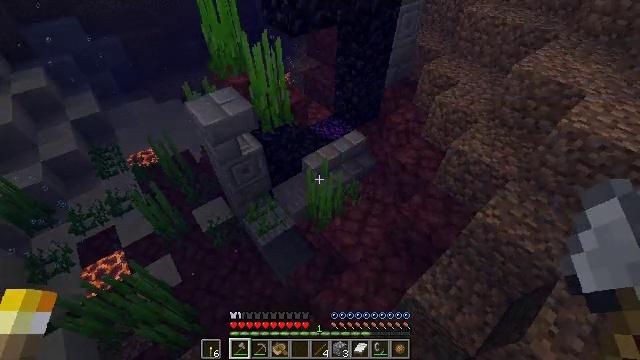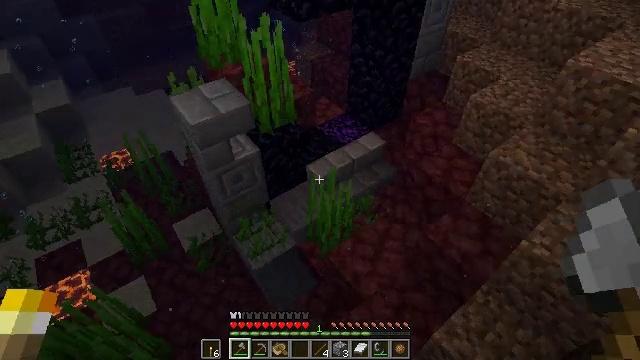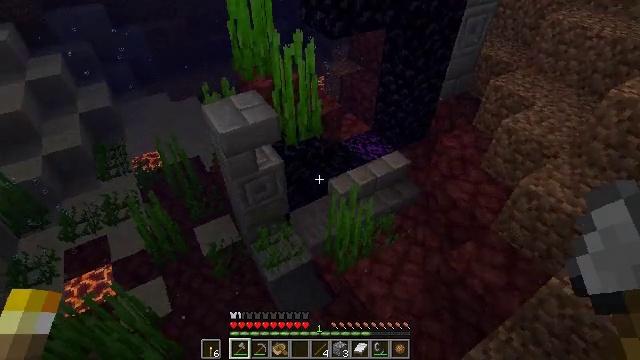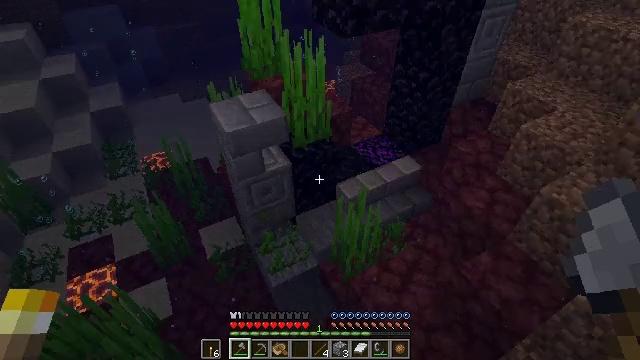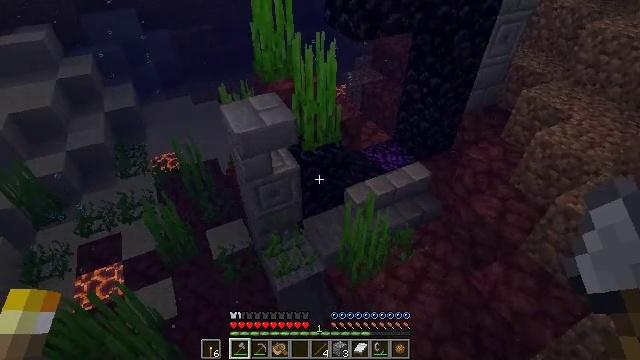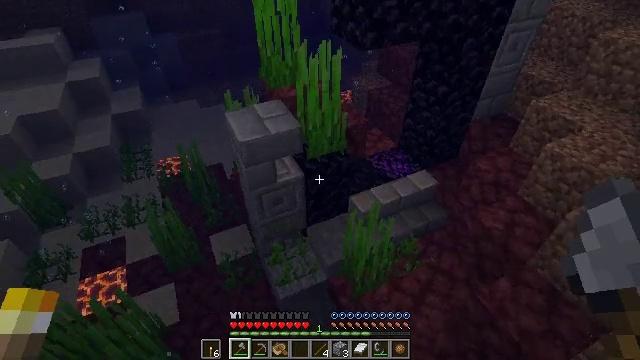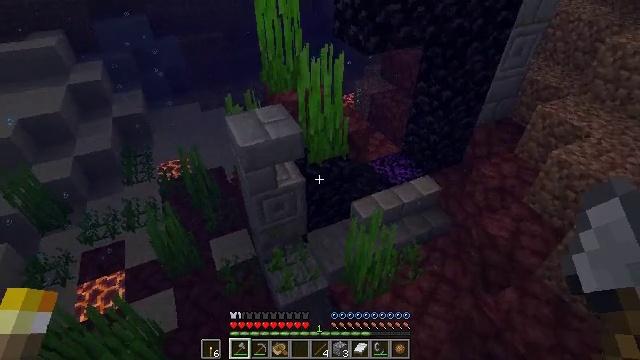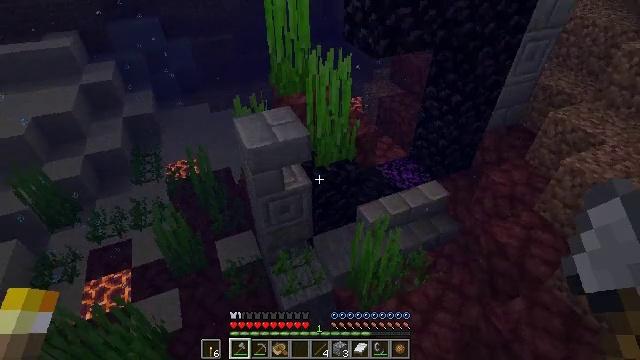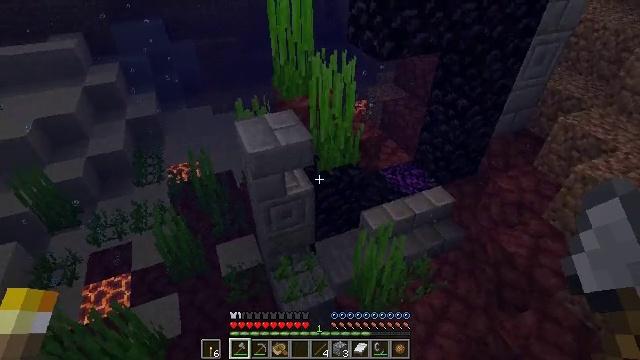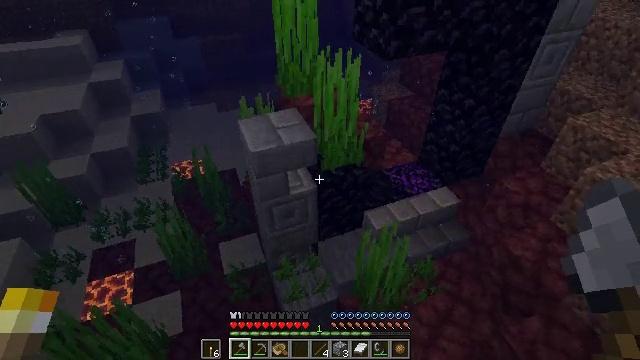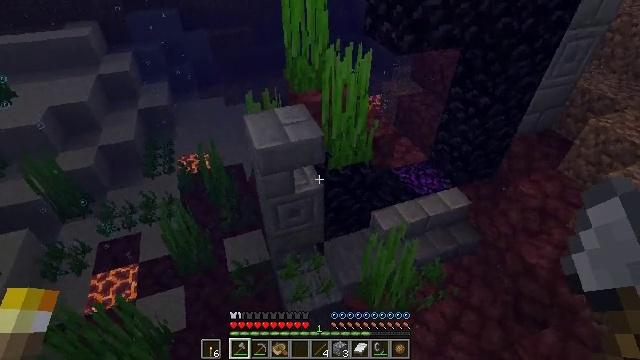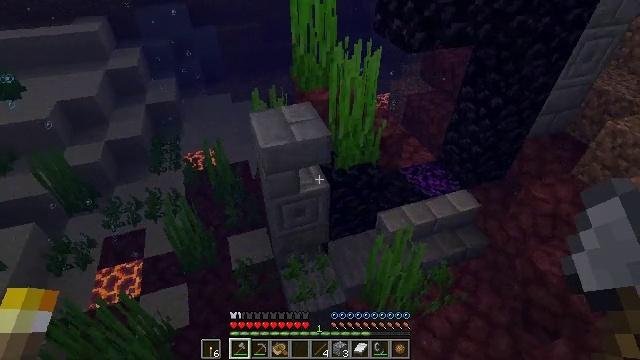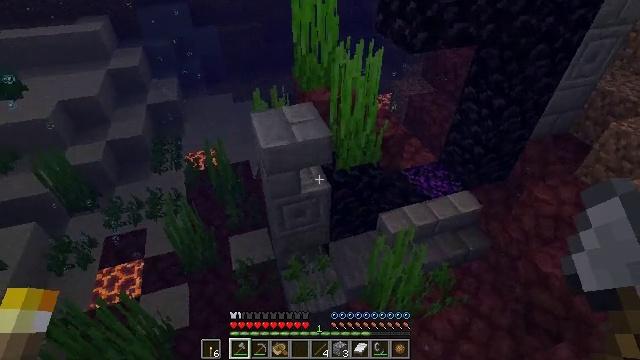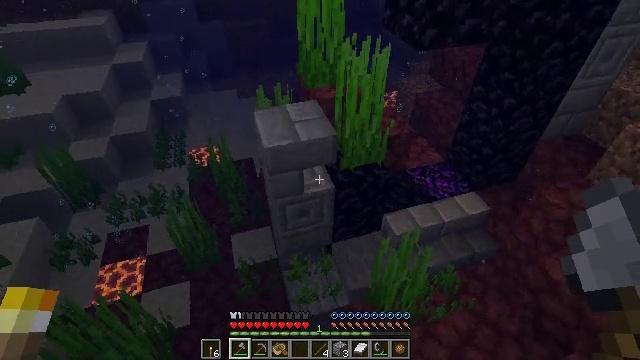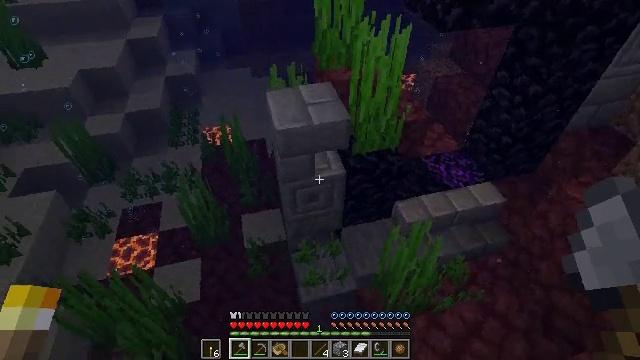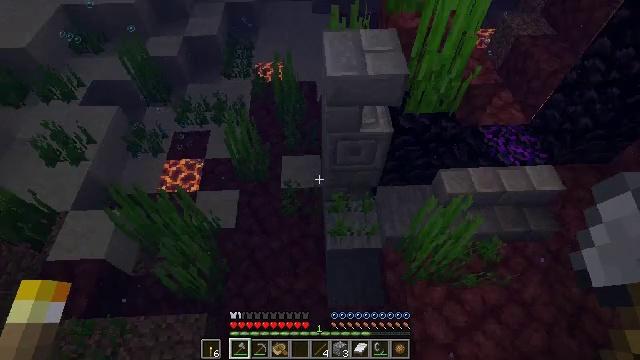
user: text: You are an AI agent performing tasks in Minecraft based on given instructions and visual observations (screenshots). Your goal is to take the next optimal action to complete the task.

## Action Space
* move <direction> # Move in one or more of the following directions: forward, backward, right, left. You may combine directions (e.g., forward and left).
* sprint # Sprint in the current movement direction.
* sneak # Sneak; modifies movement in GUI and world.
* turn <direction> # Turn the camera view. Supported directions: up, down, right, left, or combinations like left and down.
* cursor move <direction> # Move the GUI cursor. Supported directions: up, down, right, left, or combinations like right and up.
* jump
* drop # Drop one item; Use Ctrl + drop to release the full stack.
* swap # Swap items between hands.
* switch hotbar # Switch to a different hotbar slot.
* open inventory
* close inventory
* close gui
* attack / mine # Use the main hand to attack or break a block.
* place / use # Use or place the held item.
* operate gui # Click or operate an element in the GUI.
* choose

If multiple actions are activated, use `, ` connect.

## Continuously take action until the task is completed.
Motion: motion action
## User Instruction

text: Mine seagrass underwater.
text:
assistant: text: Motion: move forward, turn left and up
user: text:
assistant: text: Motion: move forward, turn left and up
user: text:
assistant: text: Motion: move forward, turn left and up
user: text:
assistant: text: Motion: move forward, turn left
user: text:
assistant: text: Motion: move forward, turn left
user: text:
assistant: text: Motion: move forward
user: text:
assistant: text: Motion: move forward, turn left
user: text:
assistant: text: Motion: move forward
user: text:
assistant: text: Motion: move forward
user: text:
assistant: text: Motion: move forward, turn left
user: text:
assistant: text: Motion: move forward, turn left
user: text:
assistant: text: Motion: move forward
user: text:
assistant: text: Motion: move forward, turn left
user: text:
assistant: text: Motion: move forward, turn left and down
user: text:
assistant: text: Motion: move forward, turn left and down
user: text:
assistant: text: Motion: move forward, turn left and down
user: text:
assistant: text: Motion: move forward
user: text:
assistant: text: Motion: move forward, turn right and down
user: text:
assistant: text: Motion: move forward, turn right and down
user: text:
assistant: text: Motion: move forward, turn down
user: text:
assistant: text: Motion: move forward
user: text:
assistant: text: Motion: move forward and move left
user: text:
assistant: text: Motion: move forward and move left
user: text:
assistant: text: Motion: move forward and move left
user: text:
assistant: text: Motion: move forward and move left
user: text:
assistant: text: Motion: move forward and move left
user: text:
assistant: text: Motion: move forward and move left
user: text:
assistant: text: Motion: move forward and move left
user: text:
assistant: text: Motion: move forward and move left
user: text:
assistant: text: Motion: move forward and move left